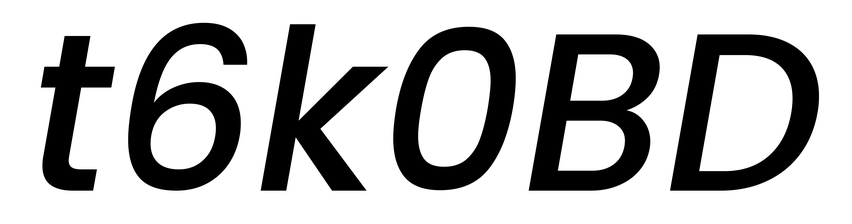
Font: Poppins-MediumItalic